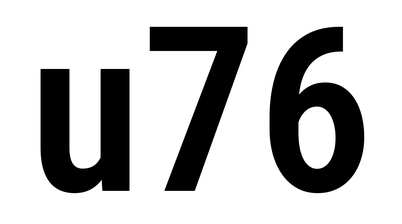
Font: Roboto_Condensed_SemiBold